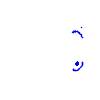
Particle: proton